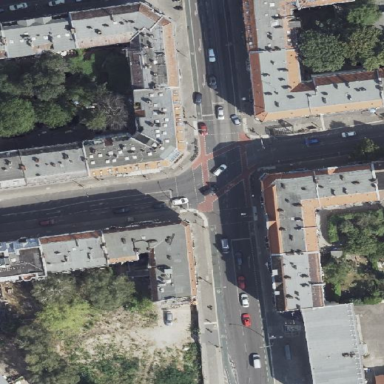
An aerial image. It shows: Junction.